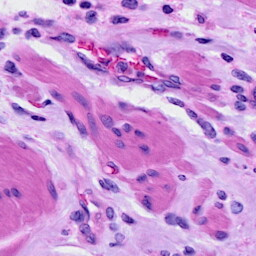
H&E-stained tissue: Ovarian